Question: Is it possible to hide this toolbar?

Also, how can I disable the popup window which say "Typo: In world.."? I hate this because it shows in comments and in words which are in brackets.
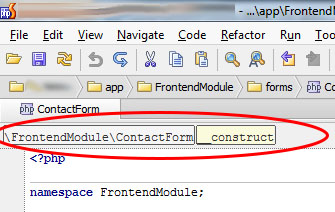
Answer: Toolbar can be disabled here:

Typo inspection can be disabled or configured to ignore comments: